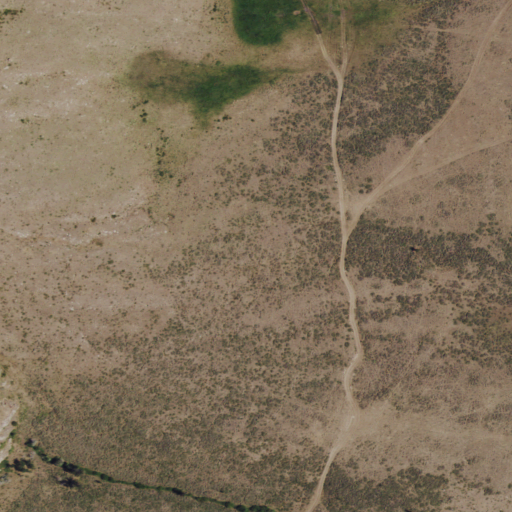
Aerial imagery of depression(s) in Wyoming named Young Basin containing shrub and grassland